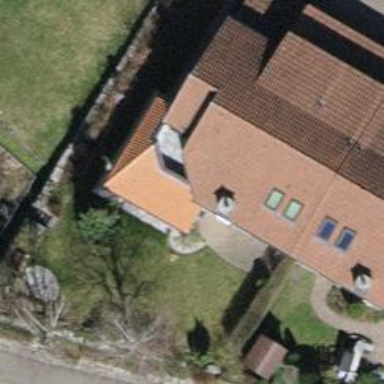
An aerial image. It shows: Solar photovoltaic panel generator on roof.